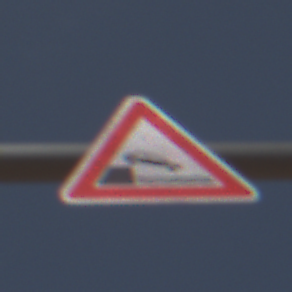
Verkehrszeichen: Ufer
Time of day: Midday
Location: Outdoor (Nature)
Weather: PartlyCloudy
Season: NotSpecified
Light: Natural